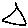
Label: triangle